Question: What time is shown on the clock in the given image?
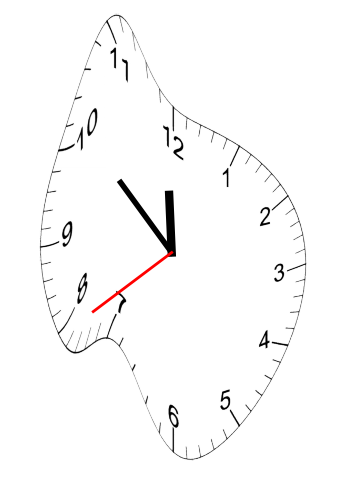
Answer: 11:51:39